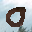
Label: 0